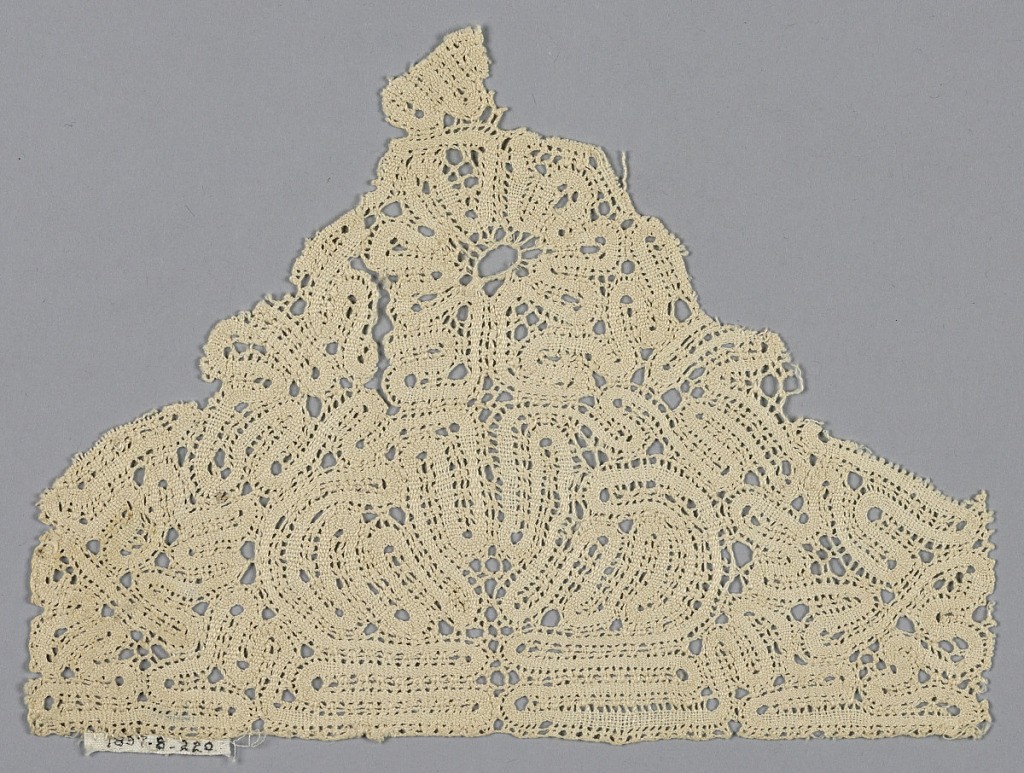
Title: Fragment
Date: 17th century
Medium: linen Technique: bobbin lace (continuous tape with bars added)
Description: Fragment with a design of closely-worked, ribbon-like scrolls.